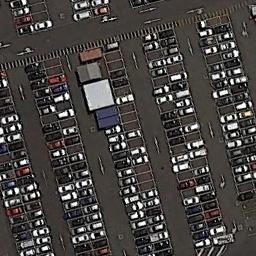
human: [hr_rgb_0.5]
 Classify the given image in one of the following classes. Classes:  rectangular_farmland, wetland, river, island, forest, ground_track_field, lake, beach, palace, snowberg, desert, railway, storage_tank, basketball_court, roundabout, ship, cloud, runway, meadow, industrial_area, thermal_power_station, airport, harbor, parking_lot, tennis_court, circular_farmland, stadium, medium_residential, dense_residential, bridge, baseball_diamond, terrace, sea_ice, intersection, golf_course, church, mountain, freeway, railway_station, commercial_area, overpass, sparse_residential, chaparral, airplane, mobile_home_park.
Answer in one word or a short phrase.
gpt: parking_lot